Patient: sex M, age 46
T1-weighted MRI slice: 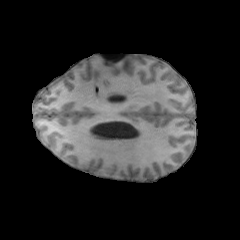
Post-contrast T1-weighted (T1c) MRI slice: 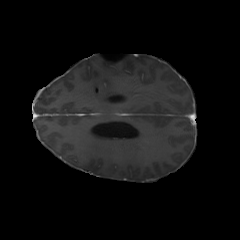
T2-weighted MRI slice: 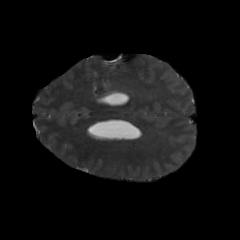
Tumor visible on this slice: no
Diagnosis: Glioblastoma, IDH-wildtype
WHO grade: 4